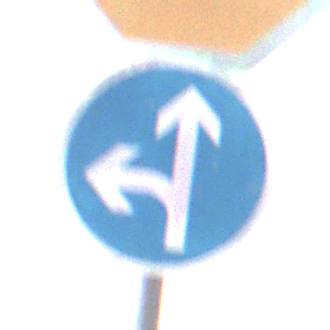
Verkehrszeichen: VorgeschriebeneFahrtrichtungGeradeausOderLinks
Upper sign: Stop
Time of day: MorningAfternoon
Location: Outdoor (Nature)
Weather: Overcast
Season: NotSpecified
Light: Natural